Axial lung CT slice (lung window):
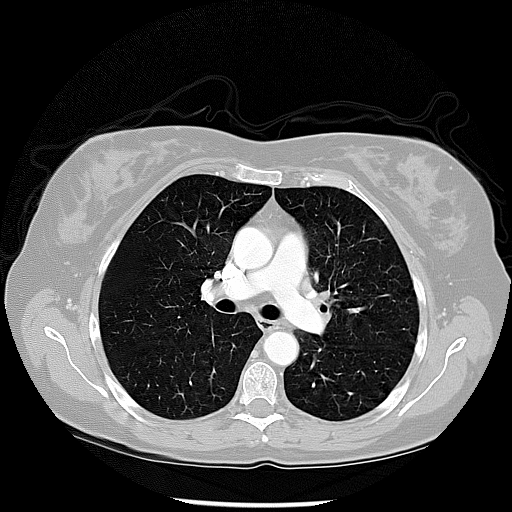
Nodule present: no